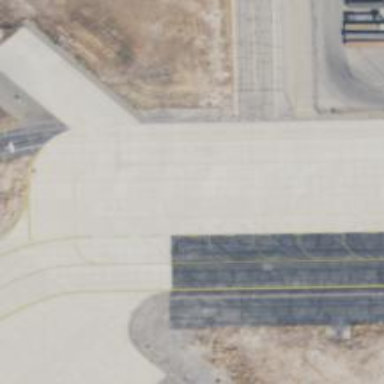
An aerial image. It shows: Image of taxiway at airport.